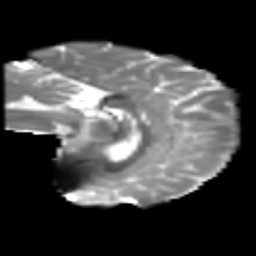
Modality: T2w
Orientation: sagittal
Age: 31
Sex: female
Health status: healthy